Question: I'm trying to follow the <URL> fashion, and still can't seem to get it running.
my App & Gemfile:

...and via the AF CLI:
'''
$ af push
[...creating/uploading/etc. etc... - removed to save space]
Staging Application 'chservice-dev': OK
Starting Application 'chservice-dev': .
Error: Application [chservice-dev] failed to start, logs information below.
====> /logs/staging.log <====
# Logfile created on 2013-06-27 20:22:23 +0000 by logger.rb/25413
Need to fetch tzinfo-1.0.1.gem from RubyGems
Adding tzinfo-1.0.1.gem to app...
Adding rufus-scheduler-2.0.19.gem to app...
Adding bundler-1.1.3.gem to app...
====> /logs/stdout.log <====
2013-06-27 20:22:28.841 - script executed.
Delete the application? [Yn]:
'''
How can I fix (or troubleshoot) this? I'm probably missing a large step/concept... very new to ruby =)
Thanks in advance.
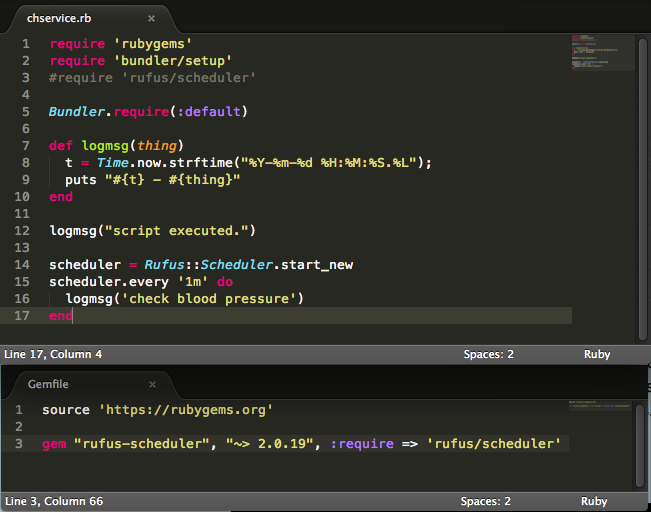
Answer: I think the app might be exiting immediately. The scheduler needs to be joined to the main thread in order to keep that app running.
'''
require 'rubygems'
require 'rufus/scheduler'
scheduler = Rufus::Scheduler.start_new
scheduler.every '10s' do
puts 'Log this'
end
### join the scheduler to the main thread ###
scheduler.join
'''
I created a sample rufus scheduler app that works on appfog: <URL>